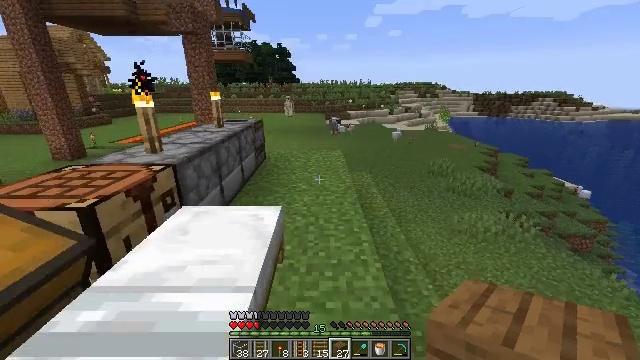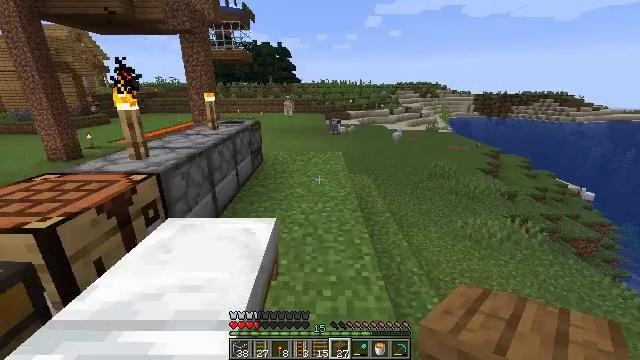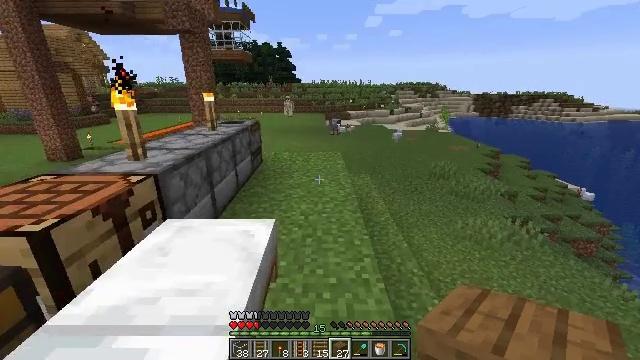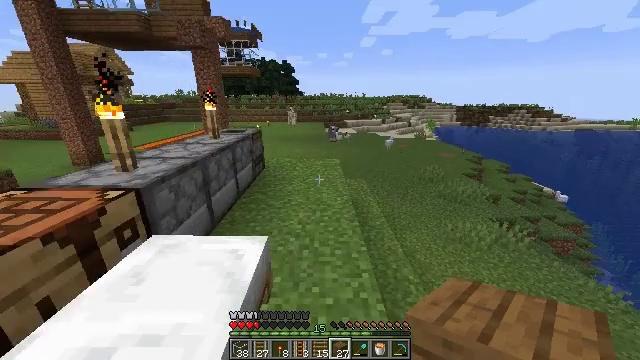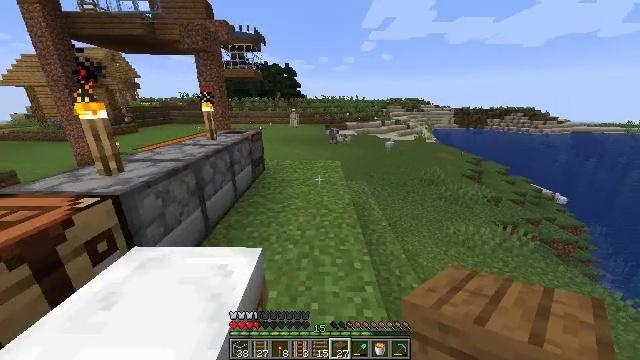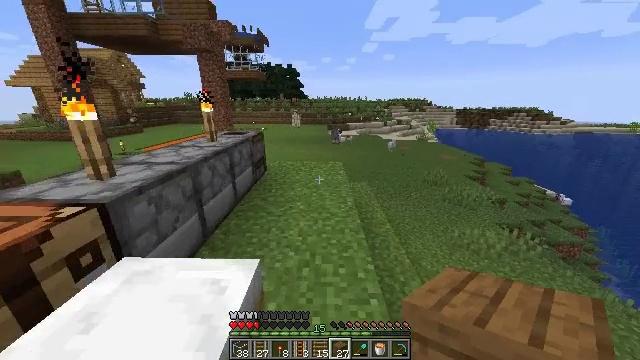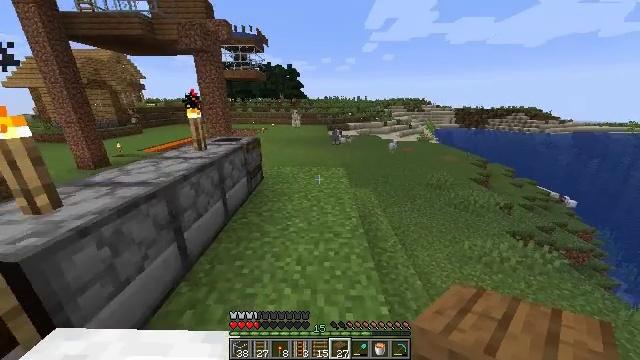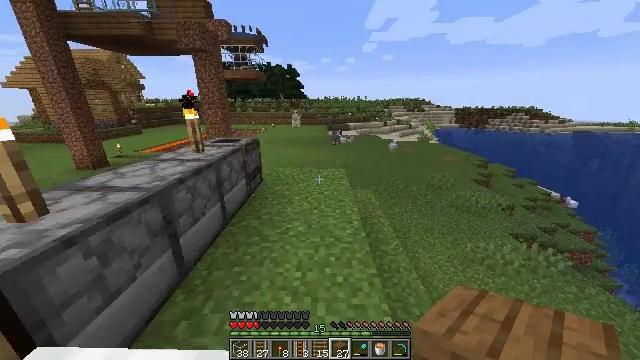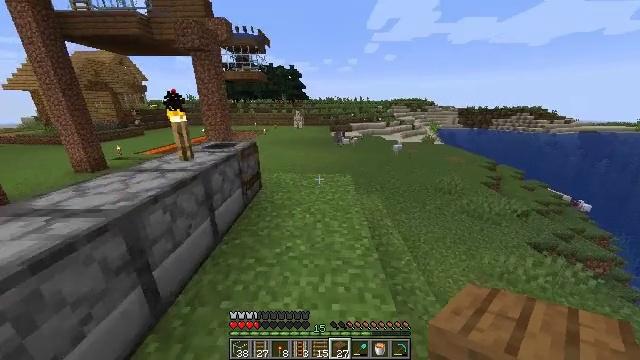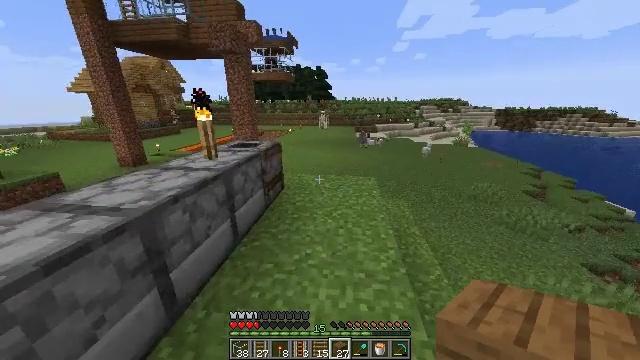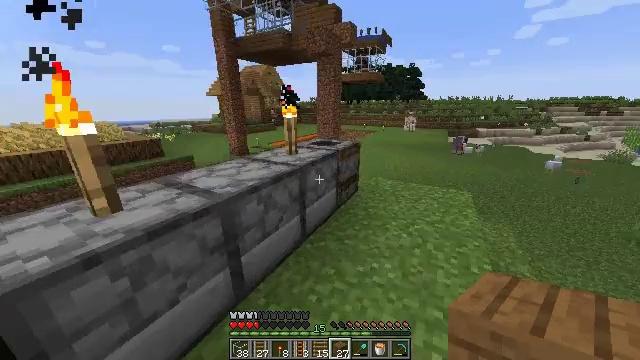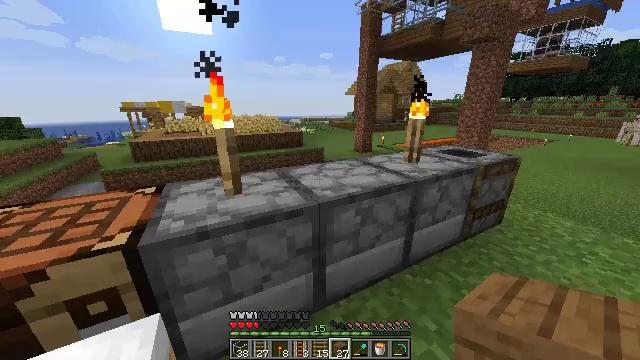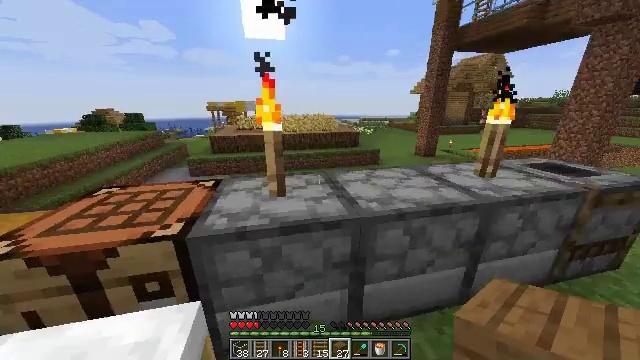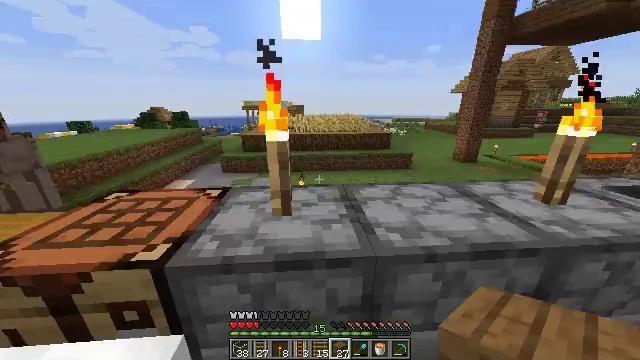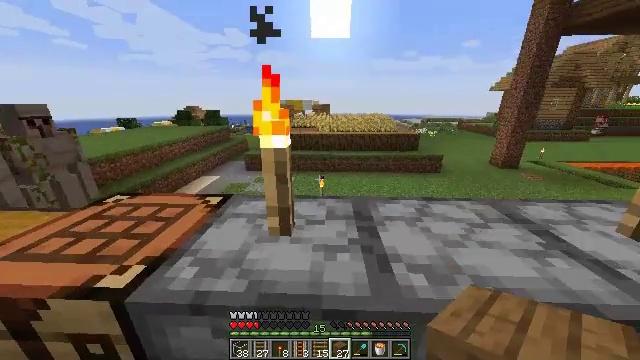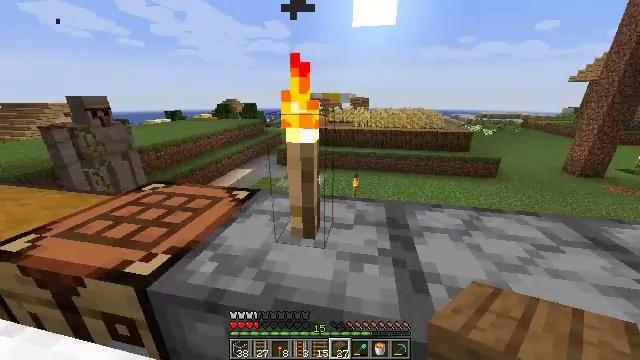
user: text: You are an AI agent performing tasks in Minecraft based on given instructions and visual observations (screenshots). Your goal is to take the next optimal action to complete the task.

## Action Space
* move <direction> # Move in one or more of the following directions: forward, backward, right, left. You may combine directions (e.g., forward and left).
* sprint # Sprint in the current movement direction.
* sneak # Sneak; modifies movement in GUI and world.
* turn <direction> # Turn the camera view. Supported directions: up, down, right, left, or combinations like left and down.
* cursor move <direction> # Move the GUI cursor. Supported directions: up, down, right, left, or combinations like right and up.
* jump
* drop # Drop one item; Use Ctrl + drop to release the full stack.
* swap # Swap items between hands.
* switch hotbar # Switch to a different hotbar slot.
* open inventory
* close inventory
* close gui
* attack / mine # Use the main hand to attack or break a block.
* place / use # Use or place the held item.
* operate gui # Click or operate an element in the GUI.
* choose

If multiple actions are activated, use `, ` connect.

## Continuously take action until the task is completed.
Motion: motion action
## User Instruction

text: Craft a brown bed using wool and a crafting table.
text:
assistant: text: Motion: move forward, sprint
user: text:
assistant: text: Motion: move forward, sprint
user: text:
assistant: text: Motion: move forward, sprint
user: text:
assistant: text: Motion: move forward, sprint
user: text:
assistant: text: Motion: move forward
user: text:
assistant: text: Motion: move forward
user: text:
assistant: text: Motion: move forward
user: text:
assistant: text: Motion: move forward
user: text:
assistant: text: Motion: move forward, sprint, turn left
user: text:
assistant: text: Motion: move forward, sprint, turn left
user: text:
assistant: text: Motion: move forward, sprint, turn left
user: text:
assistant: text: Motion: move forward, turn left
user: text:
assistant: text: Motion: move forward, turn left
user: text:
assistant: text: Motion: turn left
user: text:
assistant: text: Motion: turn left
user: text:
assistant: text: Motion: turn left
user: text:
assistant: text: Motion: turn left
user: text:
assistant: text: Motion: turn left
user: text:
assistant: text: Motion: turn left
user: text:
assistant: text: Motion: move forward and move left, turn left
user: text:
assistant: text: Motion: move forward and move left, turn left
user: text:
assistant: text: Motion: move forward and move left
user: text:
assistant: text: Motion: move forward and move left, jump
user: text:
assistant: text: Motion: move forward and move left, jump
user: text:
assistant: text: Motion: move forward and move left, turn right, jump
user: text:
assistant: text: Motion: move forward and move left, turn right and down
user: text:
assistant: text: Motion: move forward, turn right and down
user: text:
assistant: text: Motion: move forward, turn right and down
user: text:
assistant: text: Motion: move forward, turn right and down
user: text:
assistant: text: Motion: move forward, turn right and down